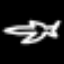
Label: airplane